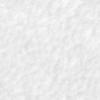
Label: no_change